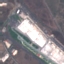
Land use / land cover class: Industrial